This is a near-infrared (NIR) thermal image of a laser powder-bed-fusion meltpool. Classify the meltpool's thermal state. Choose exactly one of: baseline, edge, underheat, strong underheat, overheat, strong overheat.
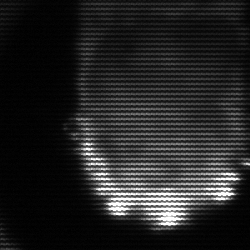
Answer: baseline